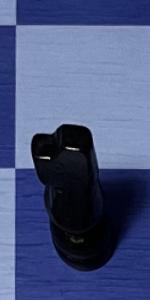
Label: Knight_Black